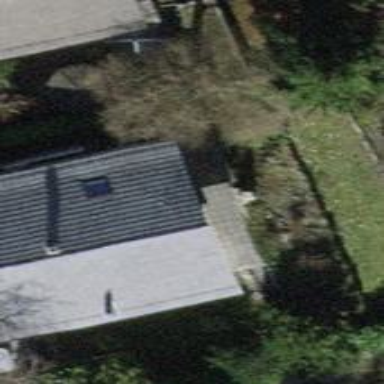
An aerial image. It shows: Building with tile roof.